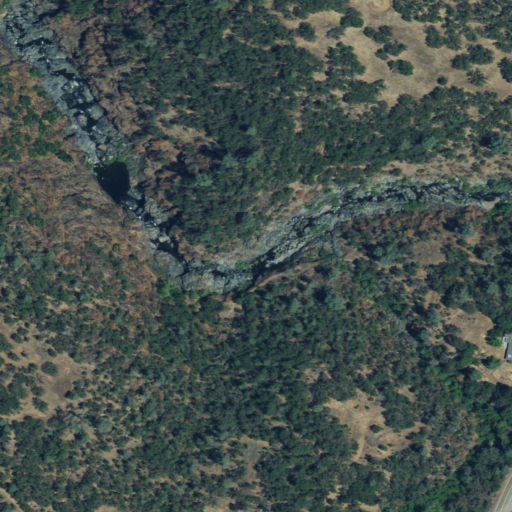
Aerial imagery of valley in California named Slacks Ravine containing evergreen forest, shrub, deciduous forest, grassland, and open development